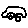
Label: car